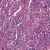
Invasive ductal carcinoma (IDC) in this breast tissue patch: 1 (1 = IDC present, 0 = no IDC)